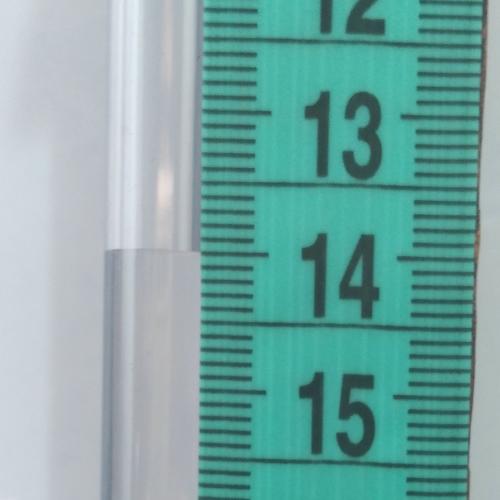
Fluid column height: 14.0 cm